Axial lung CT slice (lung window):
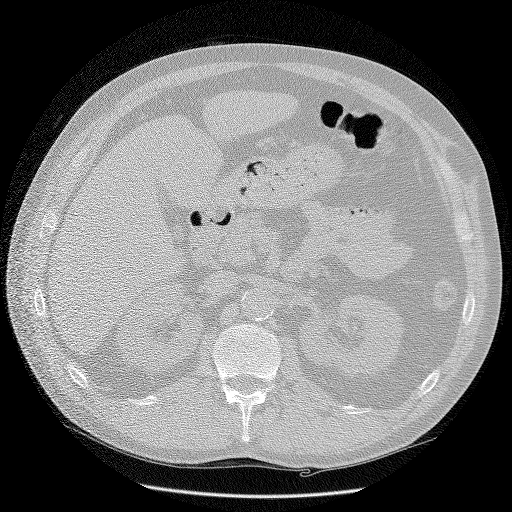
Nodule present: no